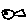
Label: fish